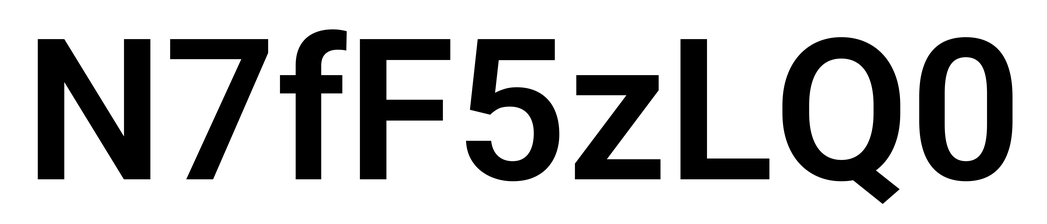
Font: Roboto_SemiBold